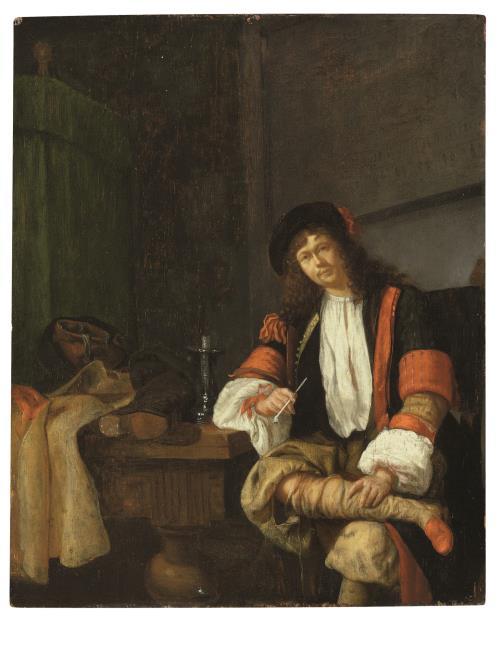
Title: Man smoking a pipe in an interior
Artist: Anoniem (Leiden) jaren 1660 as such in cat. sale New York, 2012-01-25
Earliest date: 1660
Latest date: 1660
Genre: painting
Iconography: Tobacco
Keywords: genre, interior view, one human figure, full-length portrait, man, sitting, legs crossed, pipe, smoking (activity), candle, table, bed